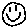
Label: smiley face